Question: I try to add a date picker in action sheet , also give another button
It looks like the image

I can get the time when I roll the picker
But that small Done button not work...
I can't even to touch it.
This is my code ,not too much ...
I can't figure why the button not working ?
'''
- (IBAction)selectDate:(id)sender{
menu = [[UIActionSheet alloc] initWithTitle:@"Select Date"
delegate:self
cancelButtonTitle:nil
destructiveButtonTitle:nil
otherButtonTitles:nil];
[menu setActionSheetStyle:UIActionSheetStyleBlackTranslucent];
startPickerView = [[UIDatePicker alloc] init];
startPickerView.datePickerMode = UIDatePickerModeTime;
[menu sendSubviewToBack:startPickerView];
[menu showInView:self.view];
[menu setBounds:CGRectMake(0,0,320,460)];
CGRect pickerRect = startPickerView.bounds;
pickerRect.origin.y = -60;
startPickerView.bounds = pickerRect;
[startPickerView addTarget:self action:@selector(timeChange:) forControlEvents:UIControlEventValueChanged];
UISegmentedControl *closeButton = [[UISegmentedControl alloc] initWithItems:[NSArray arrayWithObject:@"Done"]];
closeButton.momentary = YES;
closeButton.frame = CGRectMake(260, 7.0f, 50.0f, 30.0f);
closeButton.segmentedControlStyle = UISegmentedControlStyleBar;
closeButton.tintColor = [UIColor blackColor];
[closeButton addTarget:self action:@selector(dismissActionSheet:) forControlEvents:UIControlEventTouchUpInside];
[menu addSubview:startPickerView];
[menu addSubview:closeButton];
[closeButton release];
[menu release];
[startPickerView release];
'''
}
Many thanks for any reply~
Webber
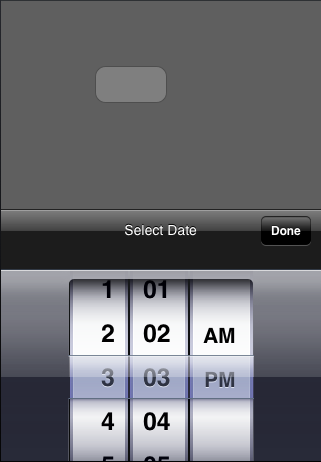
Answer: I've did something similar to this before using the below code. Here I create a date pickerview and add to an action sheet with two buttons: Done and Cancel in a toolbar.
'''
- (IBAction)selectDate:(id)sender{
UIActionSheet *pickerViewPopup = [[UIActionSheet alloc] init];
const CGFloat toolbarHeight = 44.0f;
UIDatePicker *pickerView = [[UIDatePicker alloc] initWithFrame:CGRectMake(0, toolbarHeight, 0, 0)];
pickerView.datePickerMode = UIDatePickerModeDate;
pickerView.hidden = NO;
pickerView.date = [NSDate date];
UIToolbar *pickerToolbar = [[UIToolbar alloc] initWithFrame:CGRectMake(0, 0, self.view.frame.size.width, toolbarHeight)];
pickerToolbar.barStyle = UIBarStyleBlackOpaque;
[pickerToolbar sizeToFit];
NSMutableArray *barItems = [[NSMutableArray alloc] init];
UIBarButtonItem *flexSpace = [[UIBarButtonItem alloc] initWithBarButtonSystemItem:UIBarButtonSystemItemFlexibleSpace target:self action:nil];
[barItems addObject:flexSpace];
UIBarButtonItem *doneBtn = [[UIBarButtonItem alloc] initWithBarButtonSystemItem:UIBarButtonSystemItemDone target:self action:@selector(doneButtonPressed:)];
[barItems addObject:doneBtn];
UIBarButtonItem *cancelBtn = [[UIBarButtonItem alloc] initWithBarButtonSystemItem:UIBarButtonSystemItemCancel target:self action:@selector(cancelButtonPressed:)];
[barItems addObject:cancelBtn];
[pickerToolbar setItems:barItems animated:YES];
[pickerViewPopup addSubview:pickerToolbar];
[pickerViewPopup addSubview:pickerView];
[pickerViewPopup showInView:self.view];
[pickerViewPopup setBounds:CGRectMake(0,0,self.view.frame.size.width, 464)];
}
'''
An example of where this is used can be found at: <URL>